Field crop: tomato
Growth stage: 2
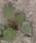
Species: solanum